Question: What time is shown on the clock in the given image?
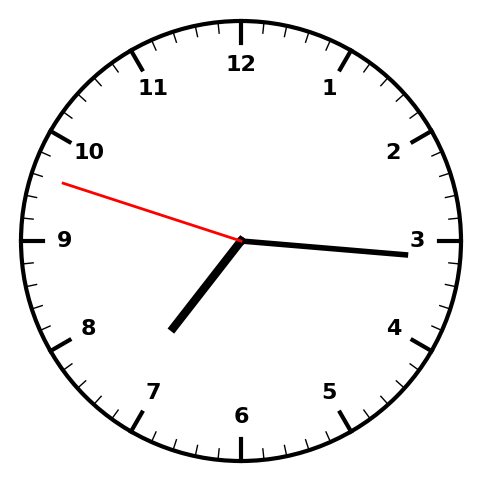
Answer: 07:15:48